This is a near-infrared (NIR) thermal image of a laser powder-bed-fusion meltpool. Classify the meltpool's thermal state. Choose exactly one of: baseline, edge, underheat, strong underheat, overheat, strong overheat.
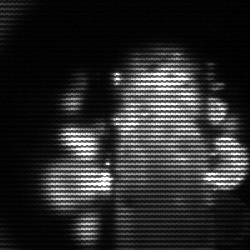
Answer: strong underheat